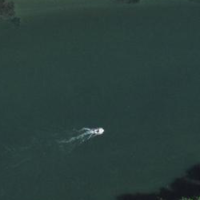
EUNIS habitat code: 15
Species observed at this site:
Mergus merganser